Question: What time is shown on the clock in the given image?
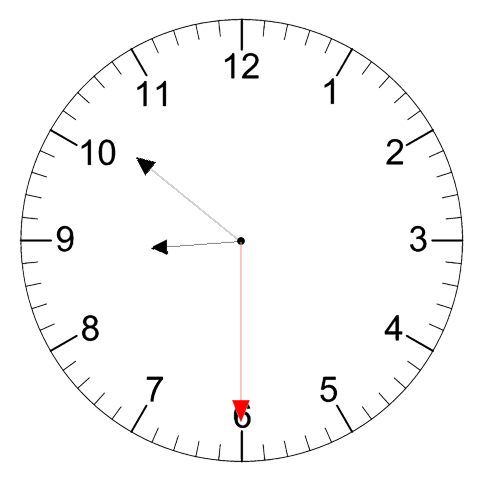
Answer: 08:51:30